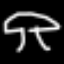
Label: mushroom